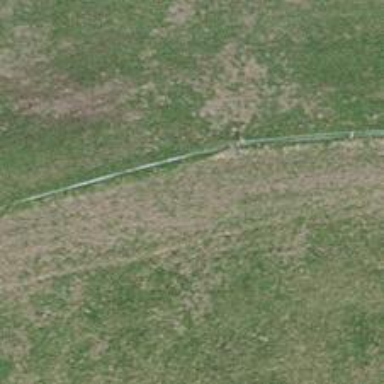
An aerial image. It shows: Grass track with grade5 track type.